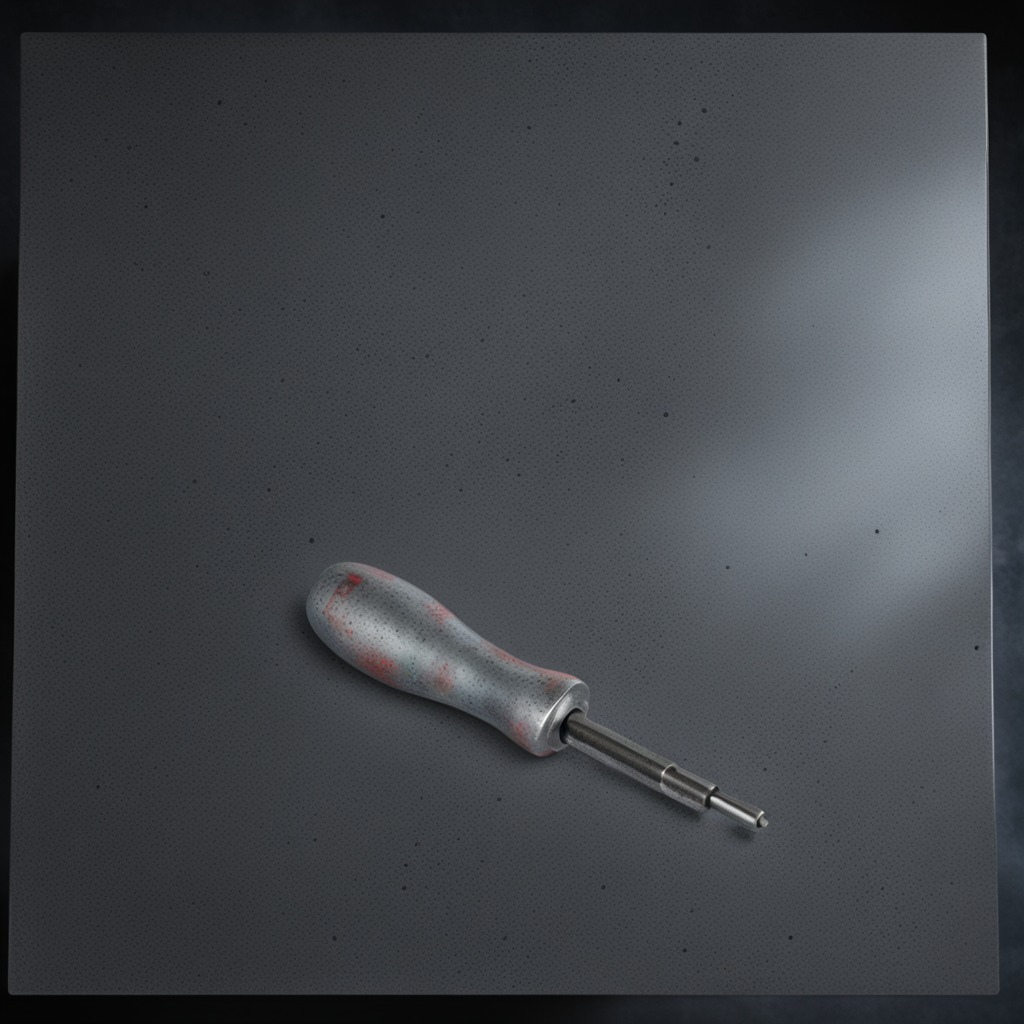
A screwdriver lies on a clean granite table inside a workshop at night.